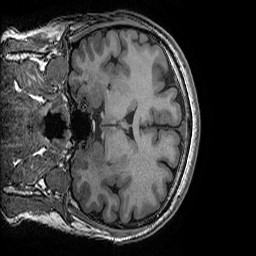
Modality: T1w
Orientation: coronal
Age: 36
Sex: male
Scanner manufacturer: ge
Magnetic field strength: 3 T
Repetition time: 0.008184 s
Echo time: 0.003192 s